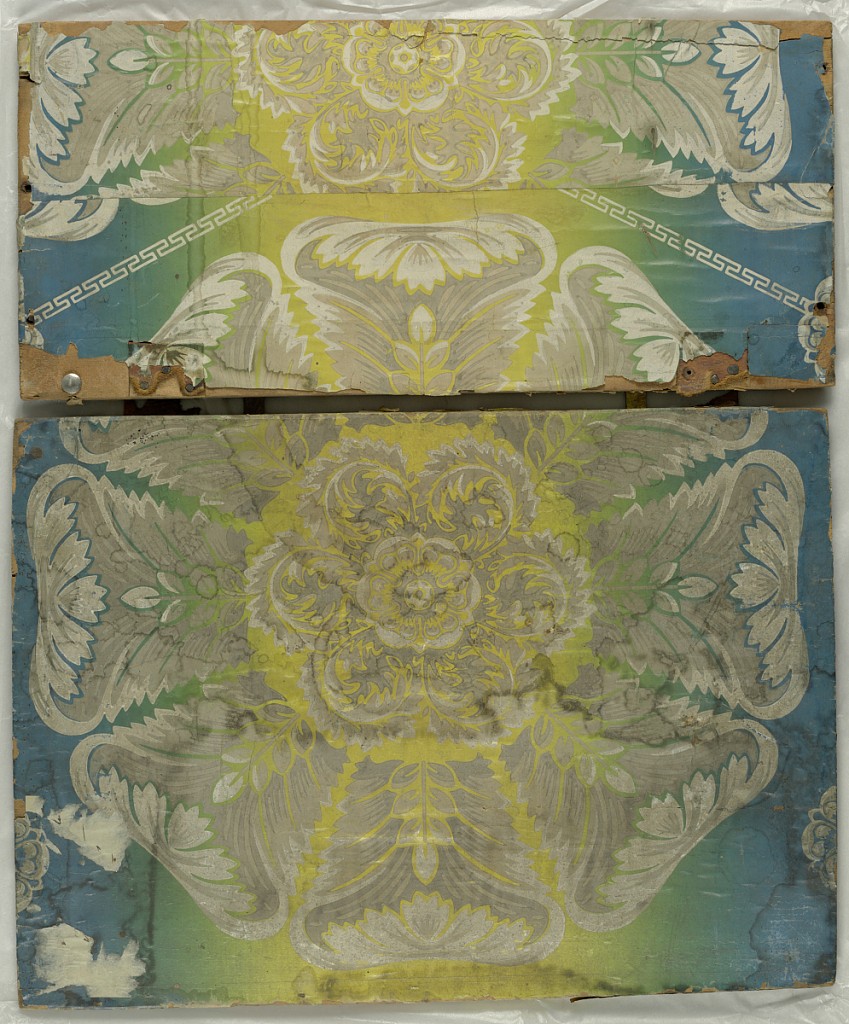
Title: Sidewall
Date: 1820–30
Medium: Block printed on handmade paper
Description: A large-scale acanthus rosette or medallion with eight foliate "branches". The rosette is printed in grisaille on an irise or rainbow background that shades from blue to yellow. the rosettes are surrounded by a framework of hexagons composed of a Greek key or fretwork motif with a small rosette at the intersections.